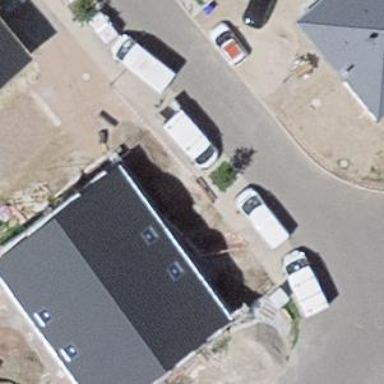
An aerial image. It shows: Semi-detached house with gabled roof.